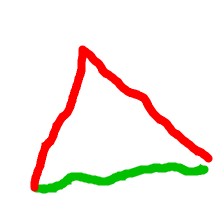
Shape: triangle